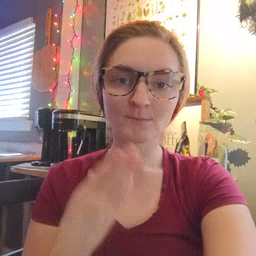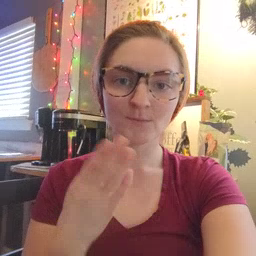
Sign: blue